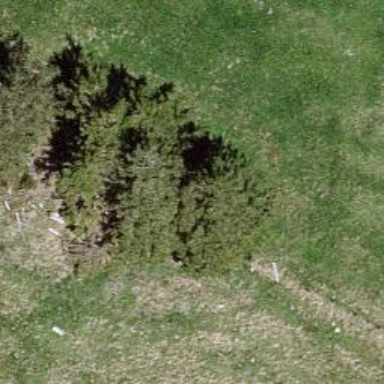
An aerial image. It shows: Needle-leaved tree in its natural environment.